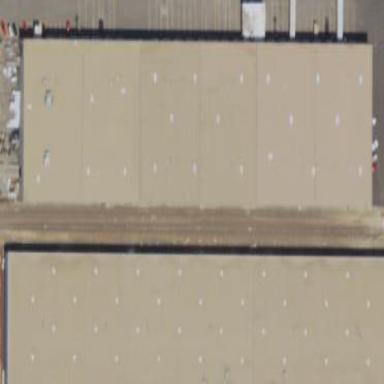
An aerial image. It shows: Warehouse.